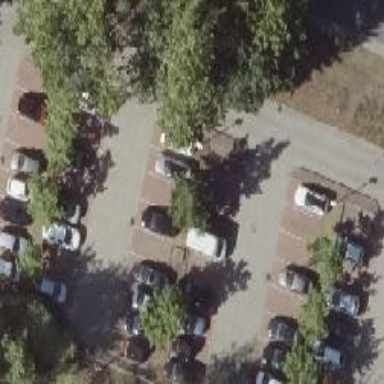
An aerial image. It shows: Street side parking area.